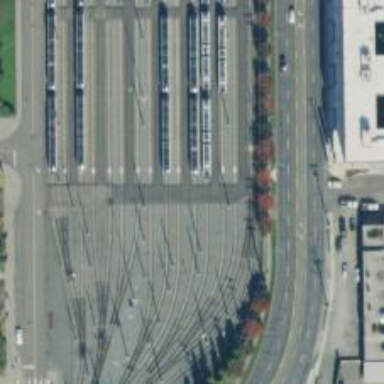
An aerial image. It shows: Light rail service yard with electrified contact lines.